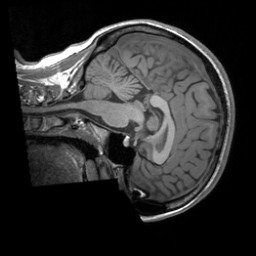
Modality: T1w
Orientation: sagittal
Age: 24
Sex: female
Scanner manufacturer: siemens
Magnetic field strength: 3 T
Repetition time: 1.9 s
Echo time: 0.00252 s